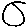
Label: circle